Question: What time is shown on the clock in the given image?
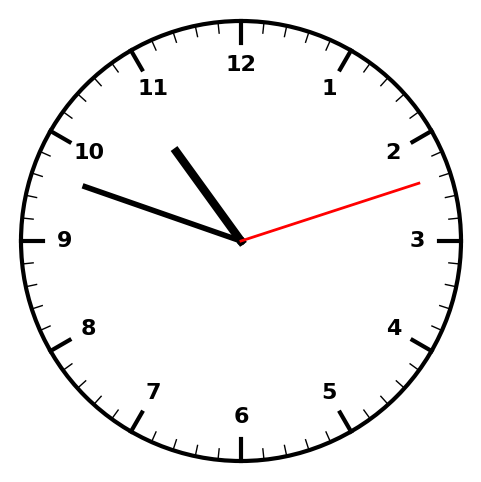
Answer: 10:48:12